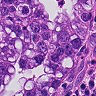
Metastatic tissue present: yes